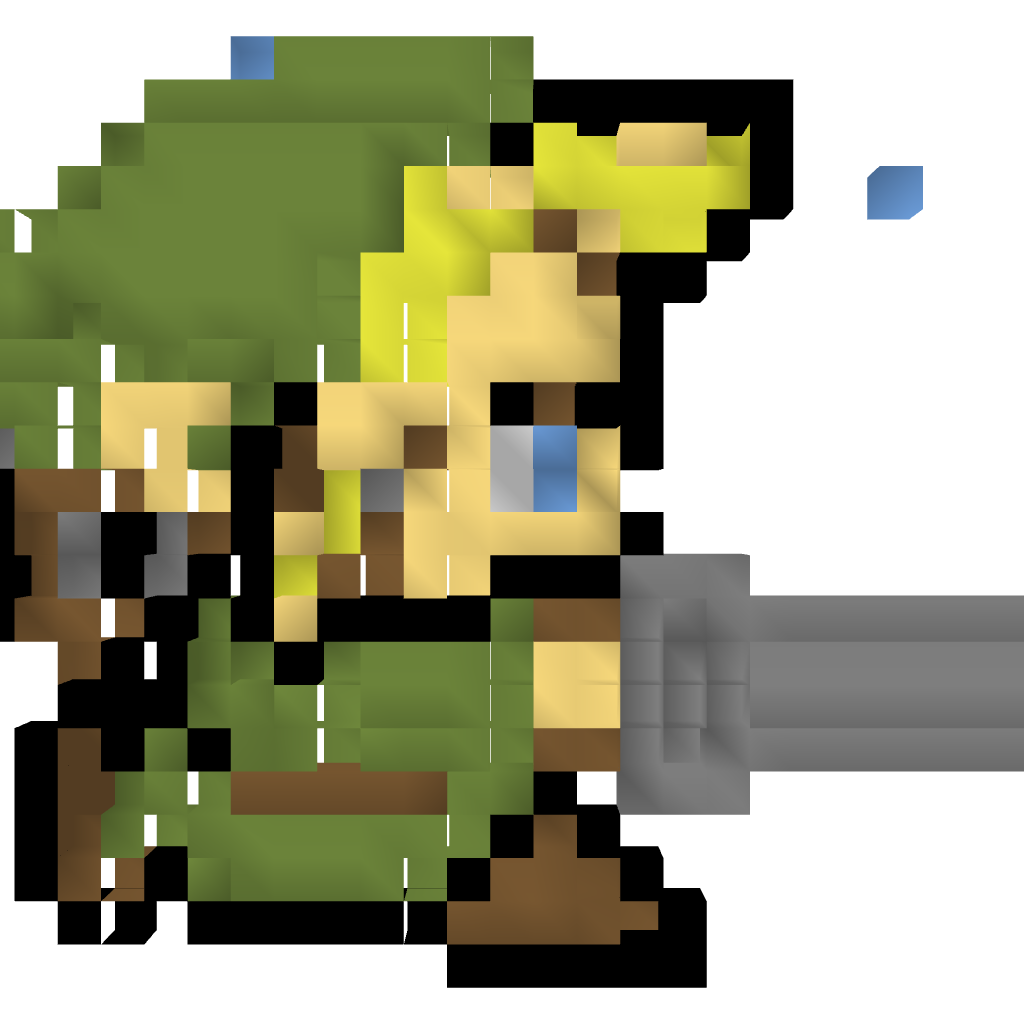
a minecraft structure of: Link Pixel art high quality